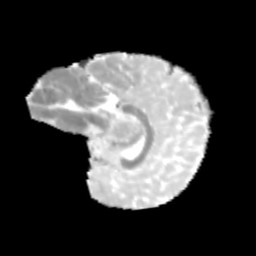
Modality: MD
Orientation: sagittal
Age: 9
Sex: male
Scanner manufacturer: siemens
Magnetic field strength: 3 T
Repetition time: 3.8 s
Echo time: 0.07 s